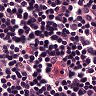
Metastatic tissue present: no